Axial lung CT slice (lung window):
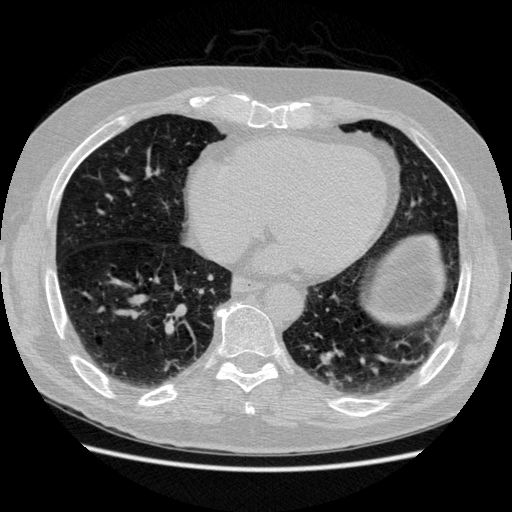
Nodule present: no